Question: I have to find the 'frame' of the colors in a 'UIView' like in the image below:

In this image I want to find the 'frame' of triangles and want to add a 'UIControl' to it.
Can I achieve that?
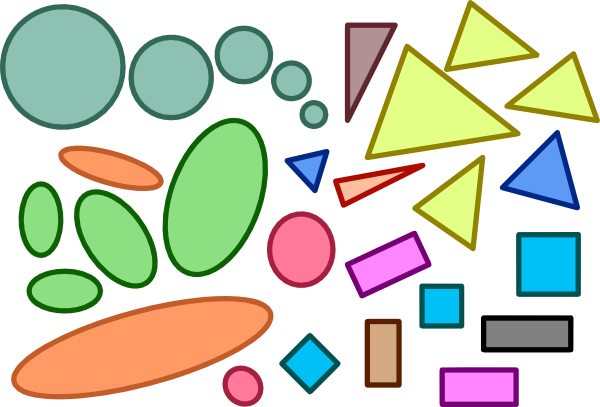
Answer: Create a class with two properties: shape, color and image and subclass 'UIImageView' with a new property: 'imageObject'. (I just figured 'YBImageObject' is a horrible class name so please change that if you're planning on using this code)
In 'viewDidLoad':
'''
NSArray *images = @[@{@"name": @"darkgreen-circle1", @"shape" : @"Circle", @"color" : @"#8dc1b1"},
@{@"name": @"darkgreen-circle2", @"shape" : @"Circle", @"color" : @"#8dc1b1"},
@{@"name": @"darkgreen-circle3", @"shape" : @"Circle", @"color" : @"#8dc1b1"},
@{@"name": @"lightblue-square1", @"shape" : @"Square", @"color" : @"#00c1f5"},
@{@"name": @"lightblue-square2", @"shape" : @"Square", @"color" : @"#00c1f5"},
@{@"name": @"red-circle1", @"shape" : @"Circle", @"color" : @"#ff799a"},
@{@"name": @"yellow-triangle1", @"shape" : @"Triangle", @"color" : @"#e3ff86"},
@{@"name": @"yellow-triangle2", @"shape" : @"Triangle", @"color" : @"#e3ff86"}];
int i = 0;
for (NSDictionary *dictImage in images){
YBImageObject *imageObject = [[YBImageObject alloc] init];
[imageObject setImage:[UIImage imageNamed:[dictImage objectForKey:@"name"]]];
[imageObject setShape:[dictImage objectForKey:@"shape"]];
[imageObject setColor:[dictImage objectForKey:@"color"]];
// imageView.frame.origin.x = total width of previous images * a little margin
YBImageView *imageView = [[YBImageView alloc] initWithFrame:CGRectMake(i * 1.2, 100, imageObject.image.size.width, imageObject.image.size.height)];
[imageView setBackgroundColor:[UIColor blackColor]];
[imageView setImageObject:imageObject];
[self.view addSubview:imageView];
UITapGestureRecognizer *tapGestureRecognizer = [[UITapGestureRecognizer alloc] initWithTarget:self action:@selector(handleTapGestures:)];
[imageView addGestureRecognizer:tapGestureRecognizer];
[imageView setUserInteractionEnabled:YES];
i += imageObject.image.size.width;
}
'''
In 'handleTapGestures:':
'''
- (void) handleTapGestures:(UITapGestureRecognizer *)gestureRecognizer
{
YBImageView *imageView = (YBImageView *)gestureRecognizer.view;
NSLog(@"Shape: %@", imageView.imageObject.shape);
NSLog(@"Color: %@", imageView.imageObject.color);
}
'''
<URL>